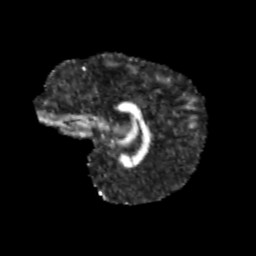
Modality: FA
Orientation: sagittal
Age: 11
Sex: female
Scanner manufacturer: siemens
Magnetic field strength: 3 T
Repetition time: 3.8 s
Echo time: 0.07 s